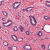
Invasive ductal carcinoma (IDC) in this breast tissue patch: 1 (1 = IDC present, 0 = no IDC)